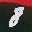
Label: 8